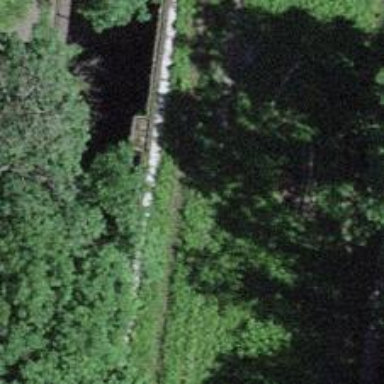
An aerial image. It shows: Disused railway.